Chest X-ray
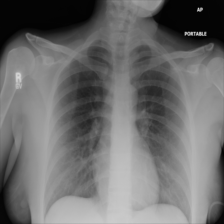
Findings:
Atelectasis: negative
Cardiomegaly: negative
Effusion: negative
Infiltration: negative
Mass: negative
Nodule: negative
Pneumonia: negative
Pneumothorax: negative
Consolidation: negative
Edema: negative
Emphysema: negative
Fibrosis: negative
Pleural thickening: negative
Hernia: negative